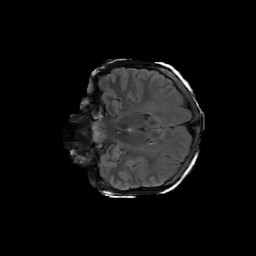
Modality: FLAIR
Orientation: coronal
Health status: ill
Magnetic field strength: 3 T